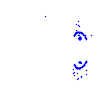
Particle: proton